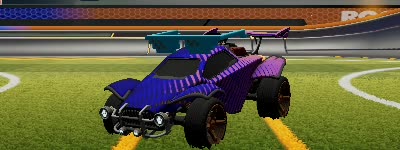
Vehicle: octane